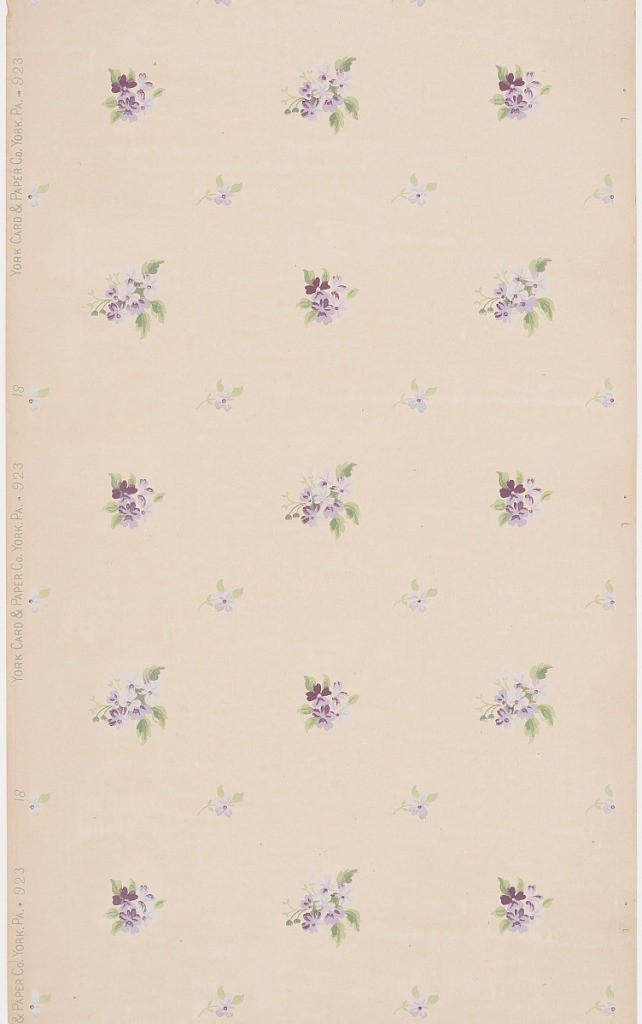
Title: Ceiling paper
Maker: York Card & Paper Co., 1891
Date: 1905–1915
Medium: Machine-printed paper
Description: Lavender and purple clusters of flowers staggered on tan ground.